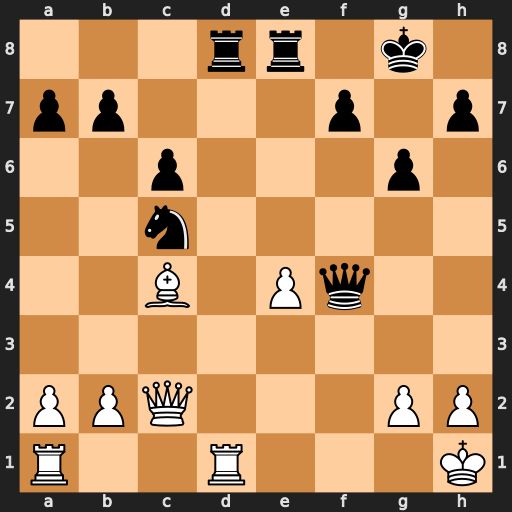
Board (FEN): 3rr1k1/pp3p1p/2p3p1/2n5/2B1Pq2/8/PPQ3PP/R2R3K
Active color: w
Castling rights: -
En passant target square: -
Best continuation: Rf1 Qe5 Bxf7+ Kg7 Bxe8